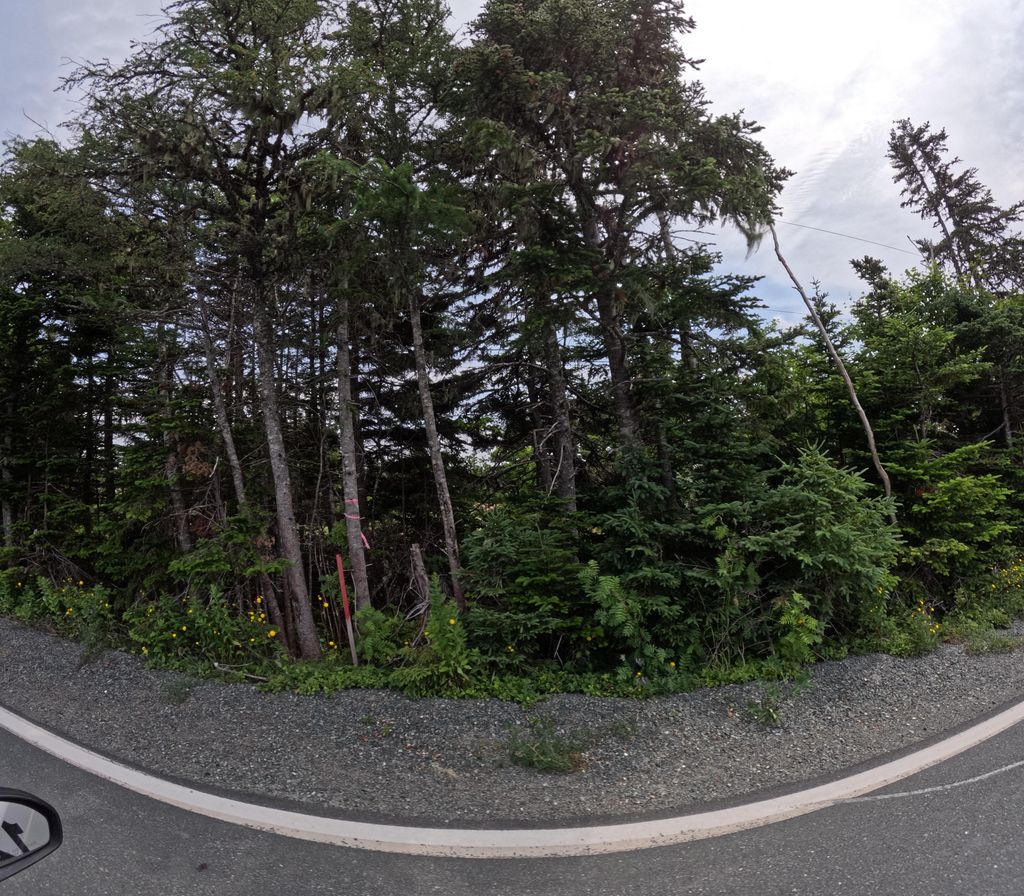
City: st_johns